Question: I am using bootstrap and wish to give triangular pointer to div just like below

I have tried some code see below
'''
<div>This is just test</div>
<div class="tip">Testing div 12455555553ssssssssaaaaaaaaaaaaaaaaaaaaaaaaaaaaaaaaaaaaaaa</div>
'''
But arrow is going somewhere else.
Here is <URL>
Also is it possible to increase width of div when i hover over the div?
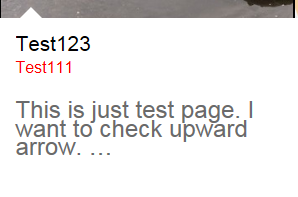
Answer: Try this:
'''
.tip:before {
position: absolute;
display: inline-block;
width:0;
height:0;
border-bottom: 7px solid rgba(0, 0, 0, 0.2);
border-right: 7px solid transparent;
border-left: 7px solid transparent;
left: 50%;
transform:translateX(-50%);
z-index: 1;
top: -7px;
content: '';
}
.tip:after {
position: absolute;
display: inline-block;
width:0;
height:0;
border-bottom: 6px solid #eee;
border-right: 6px solid transparent;
border-left: 6px solid transparent;
left: 50%;
transform:translateX(-50%);
z-index: 2;
top: -6px;
content: '';
}
'''
or if you want more browser support instead of 'transform:translateX(-50%)' you can use a negative 'margin-left'